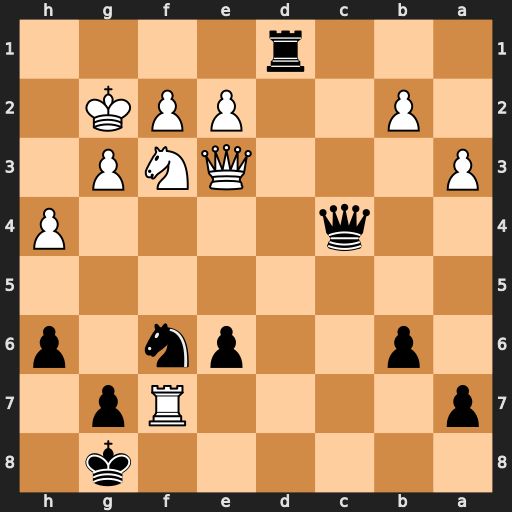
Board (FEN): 6k1/p4Rp1/1p2pn1p/8/2q4P/P3QNP1/1P2PPK1/3r4
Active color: b
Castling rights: -
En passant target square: -
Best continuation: Nd5 Rxg7+ Kxg7